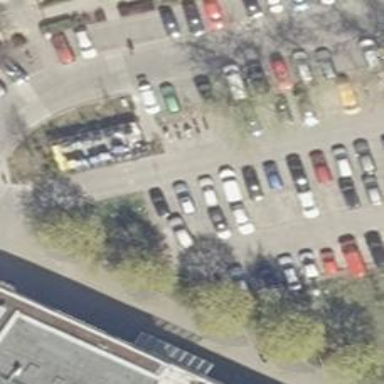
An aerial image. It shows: Parking aisle designated as service road.